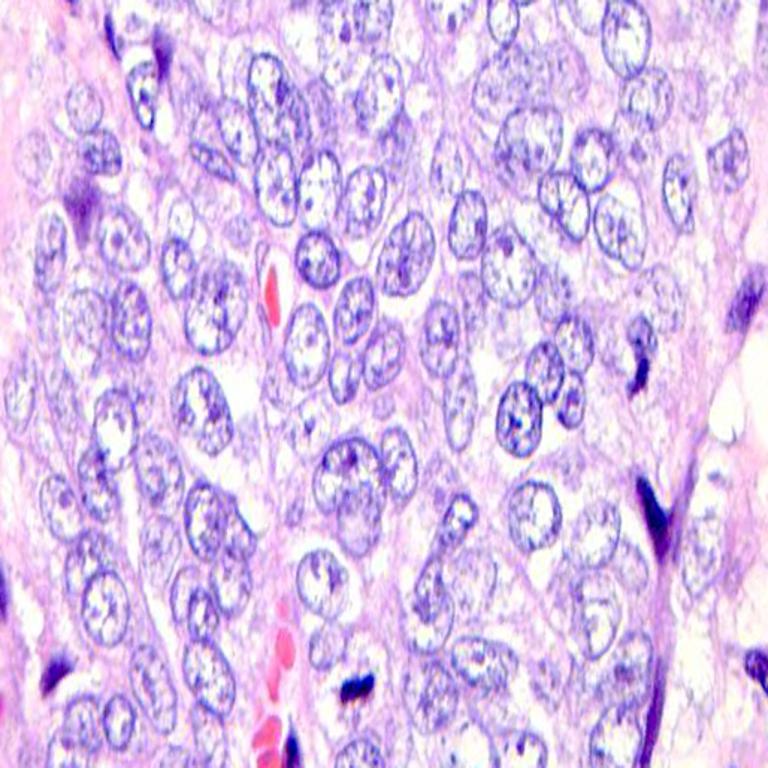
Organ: colon
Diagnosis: adenocarcinomas